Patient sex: F
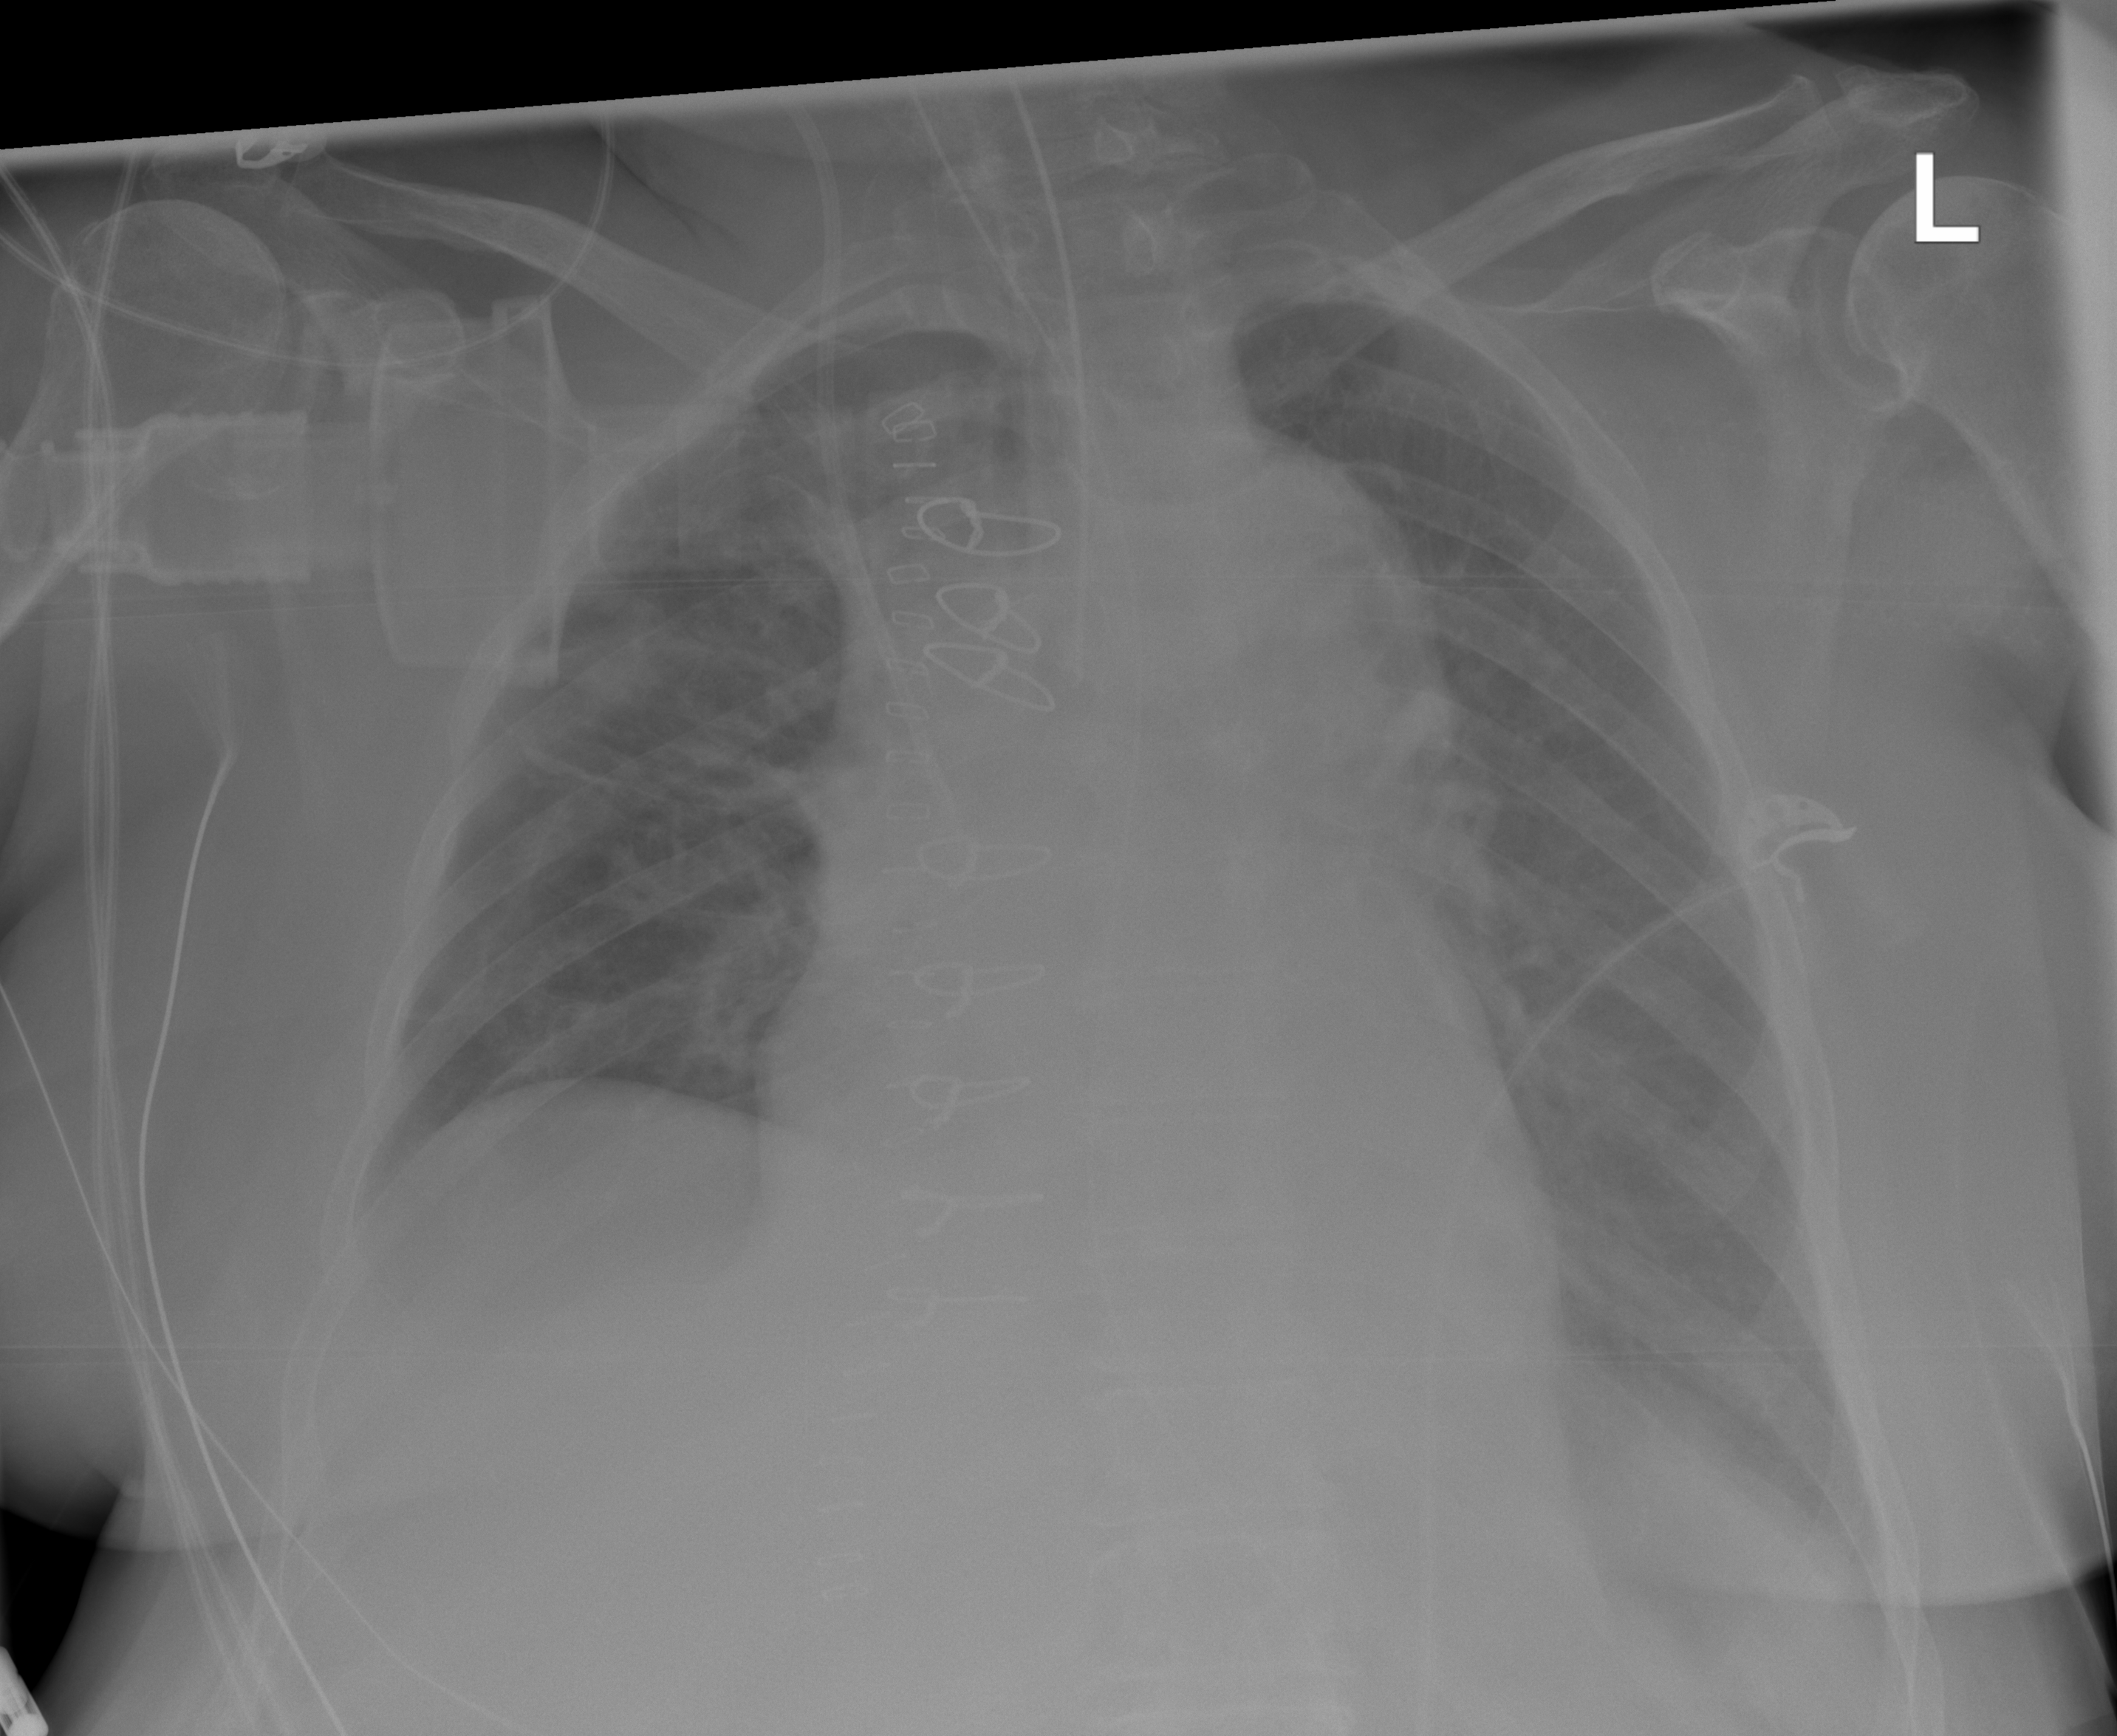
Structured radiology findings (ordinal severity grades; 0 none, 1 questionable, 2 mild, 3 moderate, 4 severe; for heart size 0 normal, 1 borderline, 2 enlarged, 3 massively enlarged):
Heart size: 1
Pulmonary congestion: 0
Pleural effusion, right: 0
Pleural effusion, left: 1
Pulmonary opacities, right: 0
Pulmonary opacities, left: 0
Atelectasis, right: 1
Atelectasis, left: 0